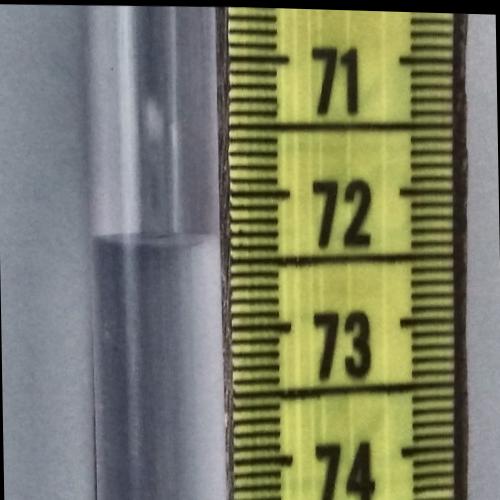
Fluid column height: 72.3 cm